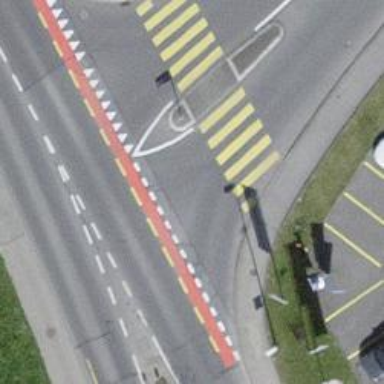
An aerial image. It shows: Uncontrolled zebra crossing with notable zebra markings.